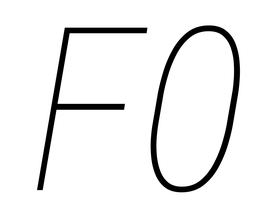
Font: Roboto-Italic_Condensed_Thin_Italic